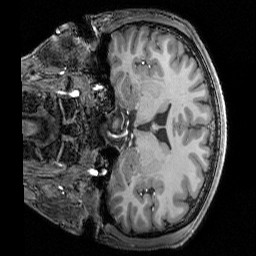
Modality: T1w
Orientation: coronal
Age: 22
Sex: male
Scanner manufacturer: siemens
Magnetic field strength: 3 T
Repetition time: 2.3 s
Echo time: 0.00344 s